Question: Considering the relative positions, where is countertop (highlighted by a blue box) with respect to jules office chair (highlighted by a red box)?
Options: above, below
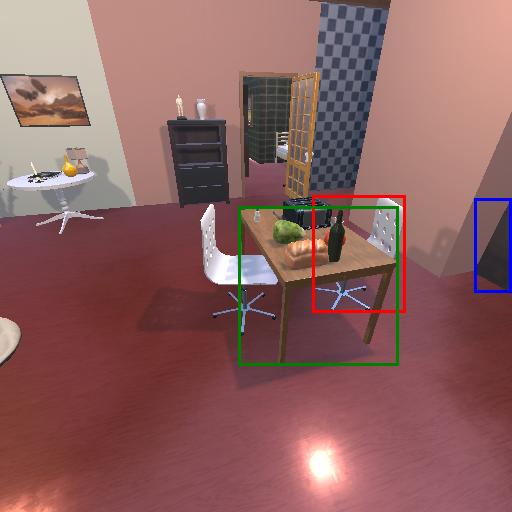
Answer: above